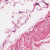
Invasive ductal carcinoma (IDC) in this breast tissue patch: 0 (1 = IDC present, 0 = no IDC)